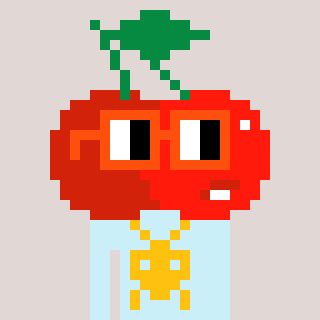
a pixel art character with square orange glasses, a cherry-shaped head and a cold-colored body on a warm background